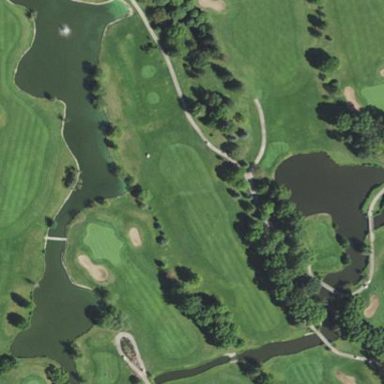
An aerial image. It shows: Area of rough grass used for golf.